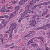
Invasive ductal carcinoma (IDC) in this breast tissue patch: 1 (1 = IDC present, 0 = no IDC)